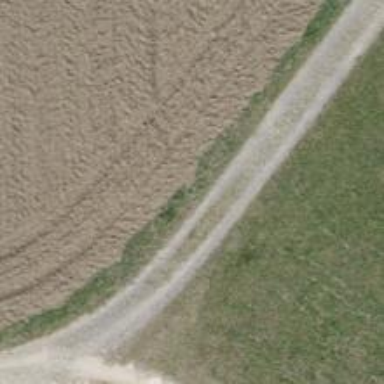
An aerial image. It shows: Pebblestone track with grade2 quality.